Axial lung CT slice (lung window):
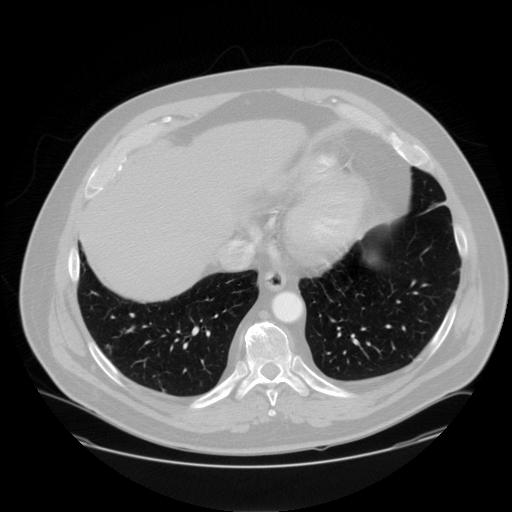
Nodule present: no